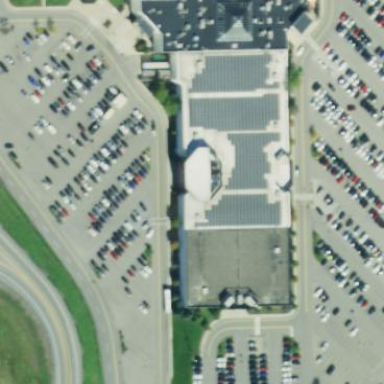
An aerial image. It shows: Retail building that houses department store.